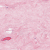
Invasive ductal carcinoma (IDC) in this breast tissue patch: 0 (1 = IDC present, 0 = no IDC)